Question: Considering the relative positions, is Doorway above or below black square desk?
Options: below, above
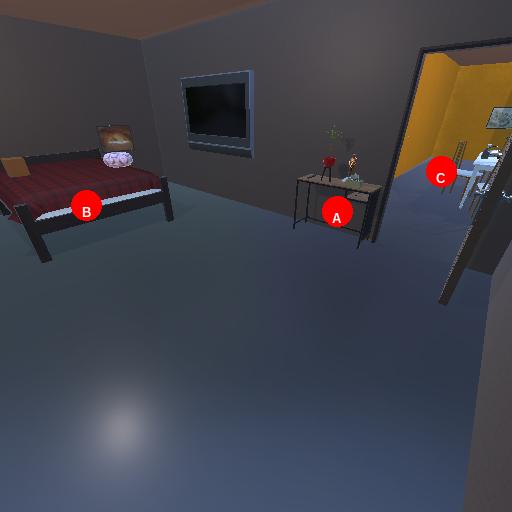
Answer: below